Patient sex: M
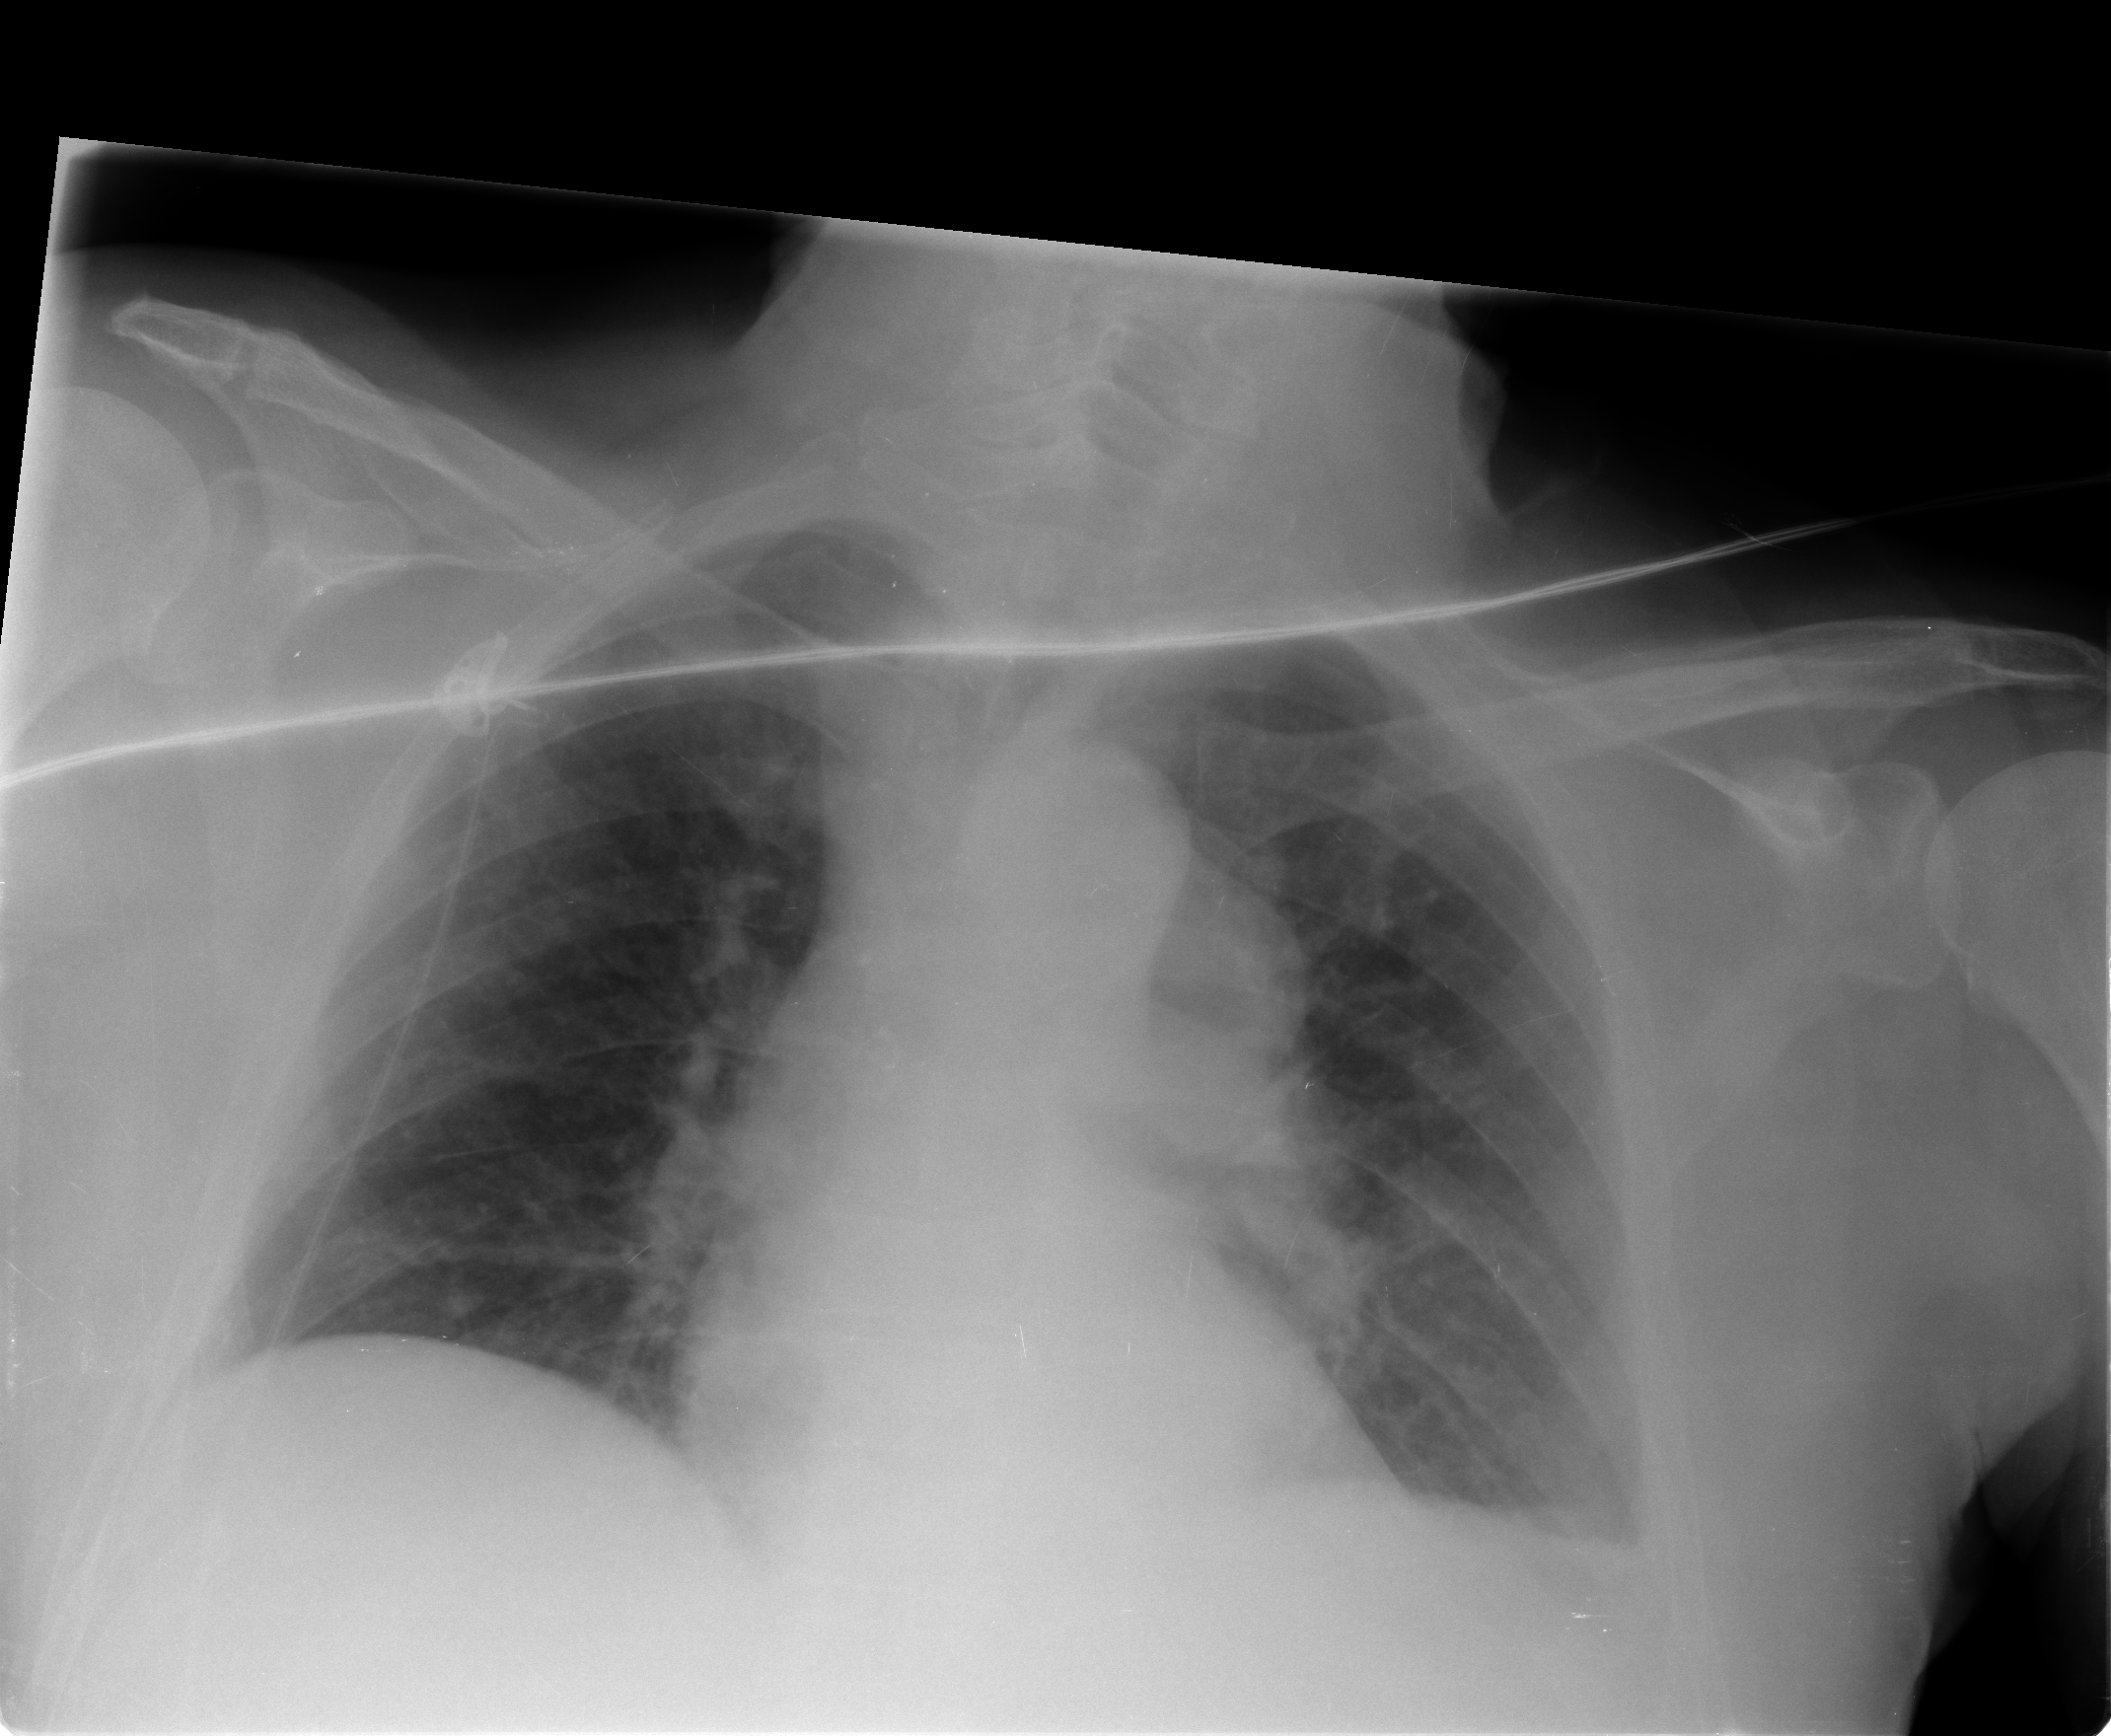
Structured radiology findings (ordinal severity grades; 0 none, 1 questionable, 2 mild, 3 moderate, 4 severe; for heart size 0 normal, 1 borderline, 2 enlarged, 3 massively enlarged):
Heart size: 0
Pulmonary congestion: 2
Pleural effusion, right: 0
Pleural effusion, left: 2
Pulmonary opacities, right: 0
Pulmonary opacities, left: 1
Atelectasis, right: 0
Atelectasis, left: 2